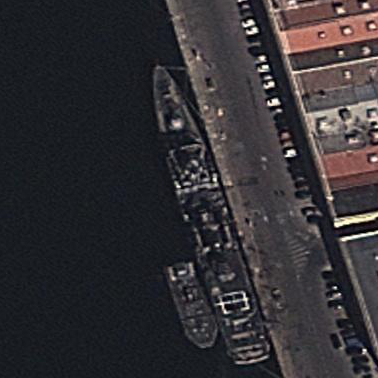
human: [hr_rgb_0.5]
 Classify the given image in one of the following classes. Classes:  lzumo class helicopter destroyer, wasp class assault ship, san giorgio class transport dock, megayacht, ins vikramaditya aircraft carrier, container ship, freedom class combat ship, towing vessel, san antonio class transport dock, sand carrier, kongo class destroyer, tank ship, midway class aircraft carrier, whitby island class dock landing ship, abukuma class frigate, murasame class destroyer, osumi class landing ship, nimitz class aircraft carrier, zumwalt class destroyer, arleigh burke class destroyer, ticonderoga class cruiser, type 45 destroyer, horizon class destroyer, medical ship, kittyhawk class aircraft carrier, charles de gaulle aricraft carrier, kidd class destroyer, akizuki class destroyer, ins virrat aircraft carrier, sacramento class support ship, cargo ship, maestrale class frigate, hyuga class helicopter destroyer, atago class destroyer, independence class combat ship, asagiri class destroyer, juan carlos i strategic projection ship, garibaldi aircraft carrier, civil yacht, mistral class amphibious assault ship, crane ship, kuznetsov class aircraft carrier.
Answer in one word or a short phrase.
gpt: Ticonderoga class cruiser